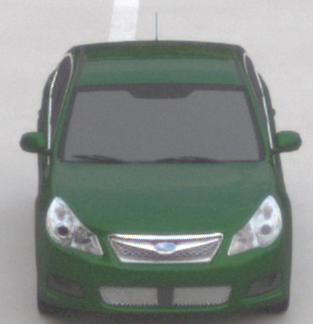
Make: Subaru
Model: Legacy 2.0R
Detailed model: Legacy (IV) Limousine
Model produced from: 2007/09
Model produced until: 2008/10
Doors: 4
Color: green
Road condition: dry road
Daytime: morning or afternoon
Contrast: low contrast